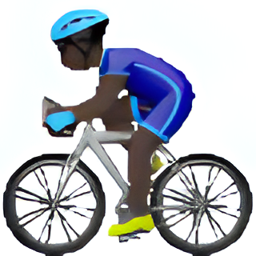
Name: man biking type 6
Emoji: 🚴🏿‍♂️
Group: People & Body
Sub-group: person-sport